Question: Im testing Python Tools For Visual Studio, I create a django project, make a SyncDB and install django admin with no problems, but now Im trying to make Data Base migration like: <URL>. So the migration command is not wraped. I tried using Windows Command Prompt and install C:\Python34\;C:\Python34\Scripts; PATHS but when i type a django command like 'python manage.py runserver' appears 'No module named 'django''. It seems that i am not pointing to my django project virtual env, but i dont know how to do that.
Execute command in my django app env path does not work neither.
Image:

Thanks a lot!
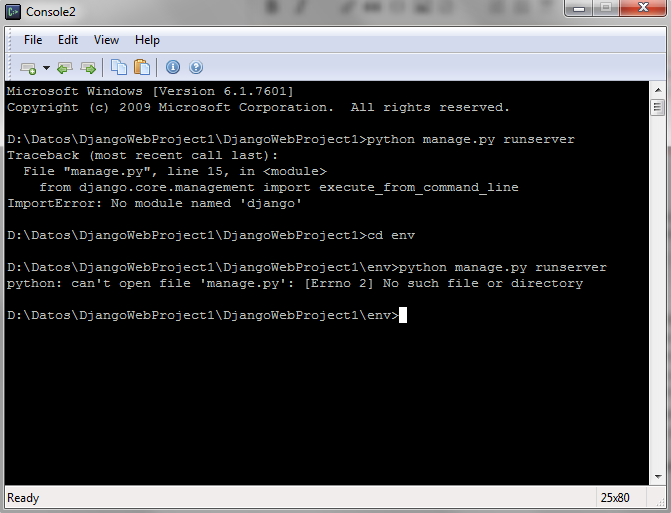
Answer: Before using of virtual env you should activate it. Execute 'envctivate' or 'envinctivate'. Not a windows guy so I'm not sure which path virtualenv uses on Windows :-)